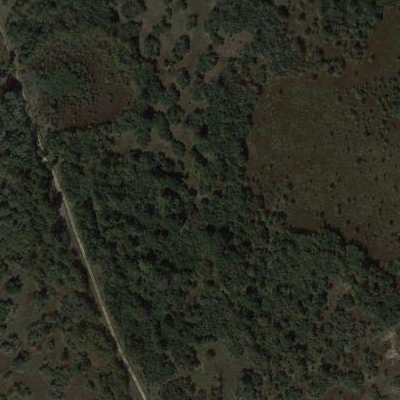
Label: eForest